Field crop: maize
Growth stage: 1
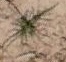
Species: salsola